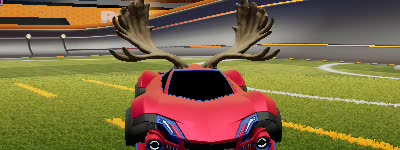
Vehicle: werewolf